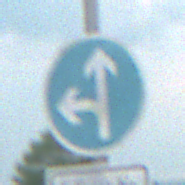
Verkehrszeichen: VorgeschriebeneFahrtrichtungGeradeausOderLinks
Zusatzzeichen unten: SonstigeFahrzeugePersonengruppenFrei3
Umgebung: Outdoor, Nature
Tageszeit: MorningAfternoon
Wetter: PartlyCloudy
Licht: Natural
Jahreszeit: NotSpecified
Kontrast: LowContrast